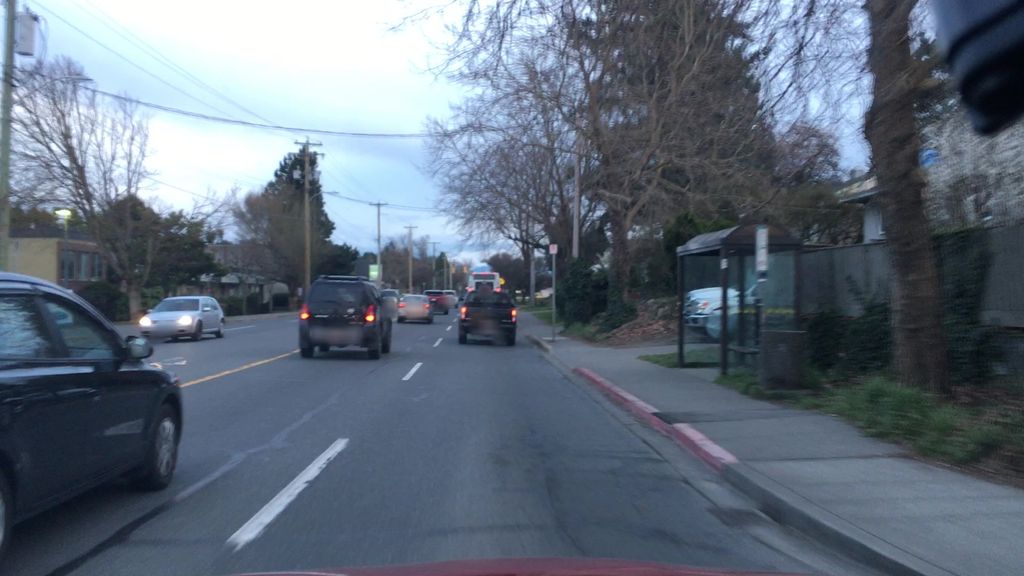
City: victoria